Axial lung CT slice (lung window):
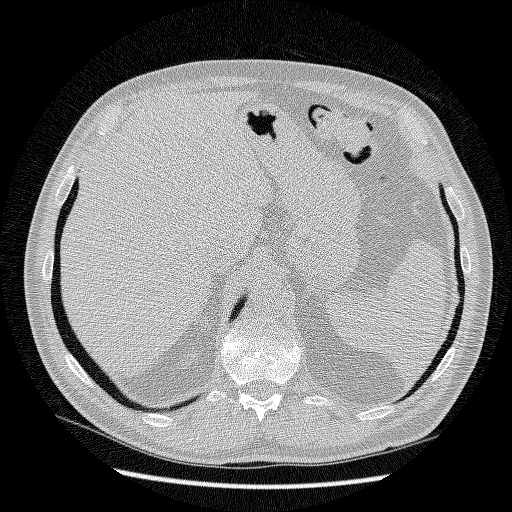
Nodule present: no